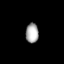
Tissue: lung
Cell type: Endothelial cells
Senescence score: 0.5717
Nuclear area (px): 248
Mean DAPI intensity: 169.169